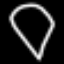
Label: diamond